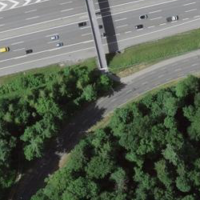
EUNIS habitat code: 57
Species observed at this site:
Geranium robertianum
Acer campestre